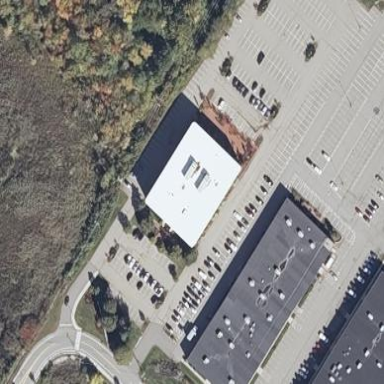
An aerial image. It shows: Office building.